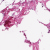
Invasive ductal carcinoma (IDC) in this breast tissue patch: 0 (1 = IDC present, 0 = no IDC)